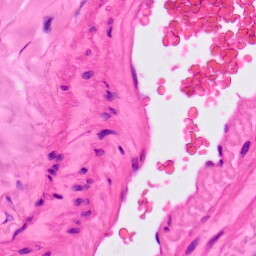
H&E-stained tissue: Lung